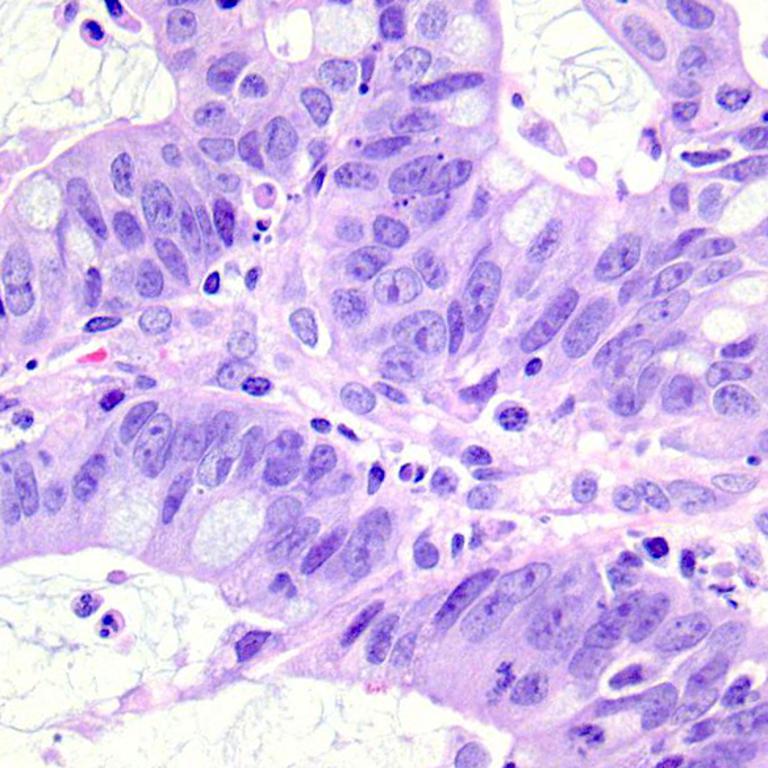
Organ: colon
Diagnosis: adenocarcinomas